Question: i want a rectangle with this measures left=50, top=20, rigth=50 and in XAML
Something like
thanks
i want to create a Grid with that shape, i said grid because the control should contain other controls like an image and this control should grow or shrink with the form.
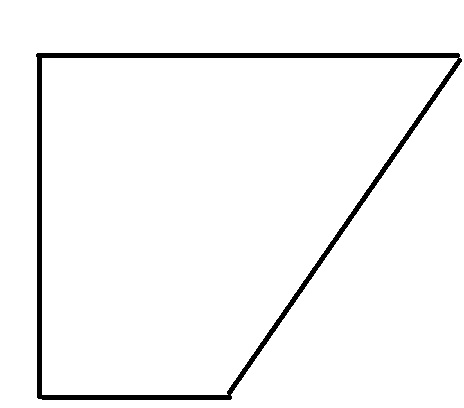
Answer: The Shape you are showing is not a rectangle.
You'll need a Path to do this:
'''
<Path Data="M0,0 L20,0 L10,50 L0,50 z"
Fill="White"
Height="50"
Stroke="Black"
Width="20"/>
'''